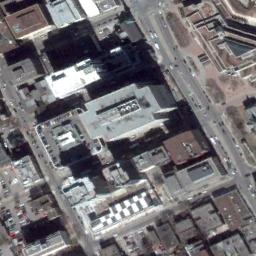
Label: commercial_area